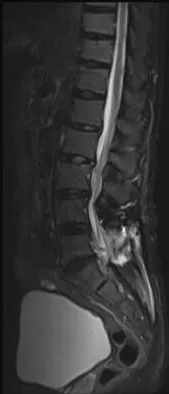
Brain and spine MRI. FLAIR MRI of the brain and T2WI MRI of the spine. Brain and spinal cord lesions are not shown (a-f).
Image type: radiology (mri)